Question: I am using AndEngine to create a project game for school.
I am creating a Tiled map using <URL>. The problem i am having is that i cant figure out the size of the map it should be to fit all devices.
or is there a way to create the Tiled map to fit all screen sizes? If so please let me know.
As of now the TiledMap is to small on tablet devices and on cell phones it is to large.
Any suggestions or tutorials on this?
This is what i want to create. Not exactly like this but it is an example.

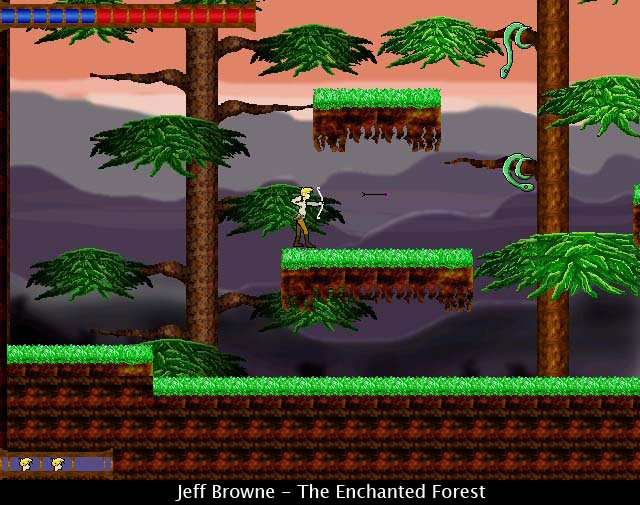
Answer: There's no built-in function for changing the tilemap resolution in Tiled.
Someone wrote a <URL>. This might help in making the Tilemap with two sets of graphics.
Generally speaking you should aim to support the two or three primary display resolutions. You may have to optimize the tilemaps for each resolution. An alternative would be to either display borders (assume a larger screen is as big as a slightly smaller one) or scale up the tilemap layer (that will most likely result in visual degradation). That means for the best quality you'll need to create one set of tilemap with the corresponding graphic assets for each of the device resolutions you want to support. There's nothing "automagic" about this.